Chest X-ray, AP view. Patient: 32 years old, sex M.
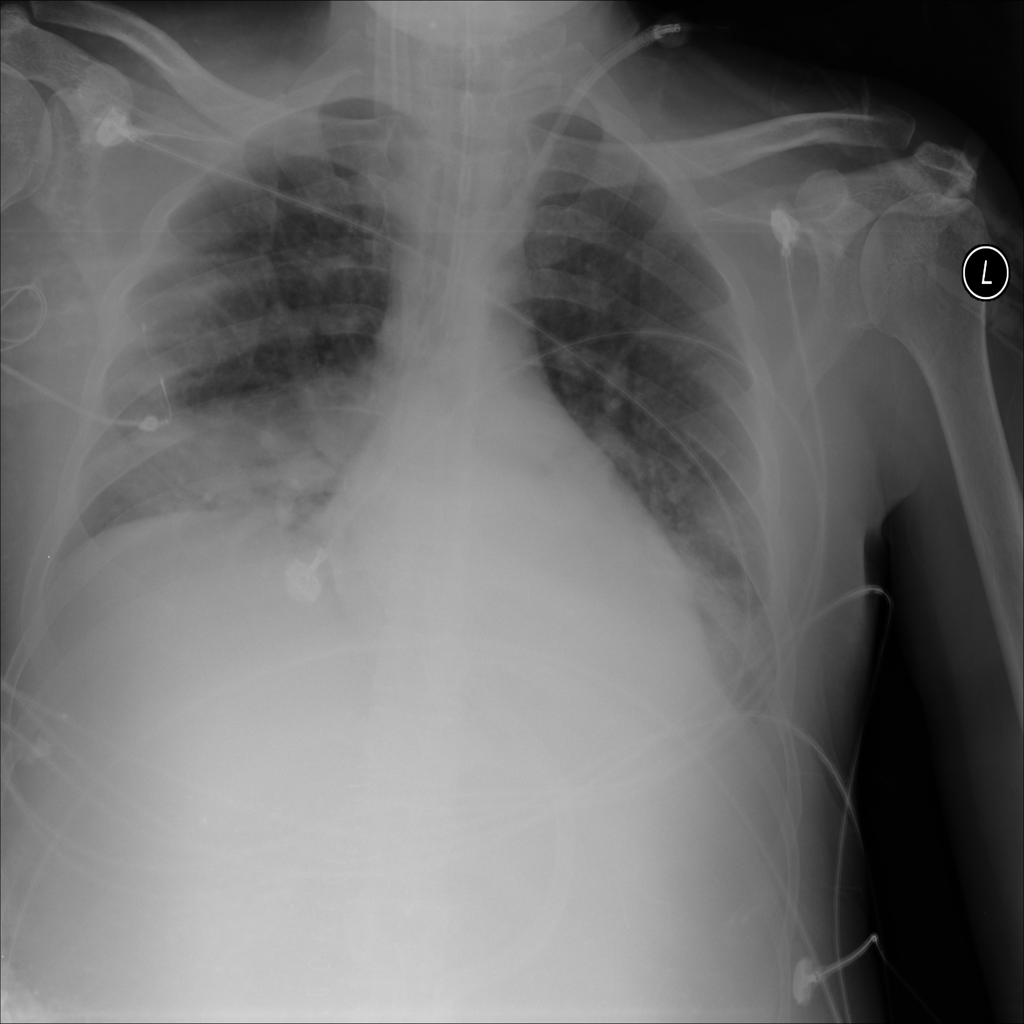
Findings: No Finding